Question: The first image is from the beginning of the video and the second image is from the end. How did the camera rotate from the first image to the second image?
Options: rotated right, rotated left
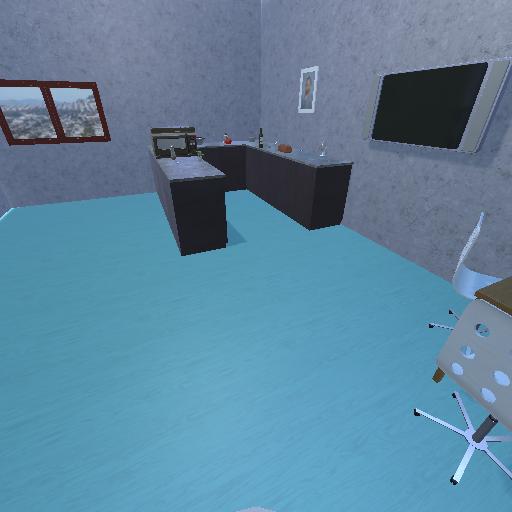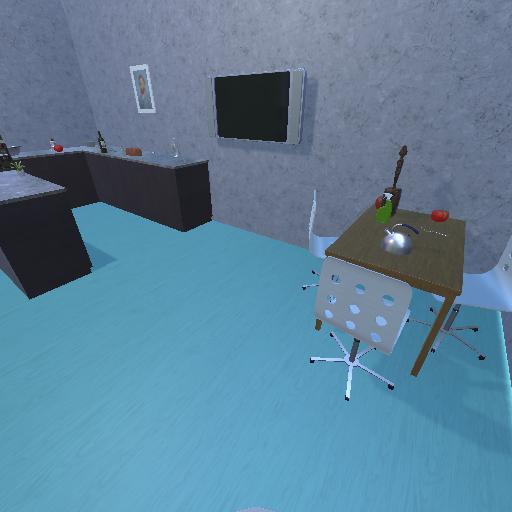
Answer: rotated right